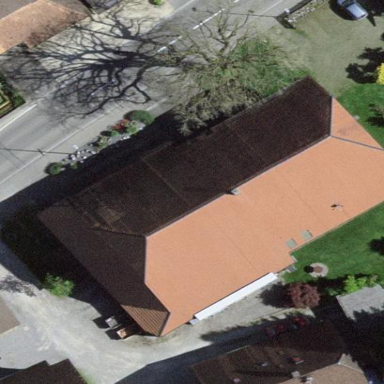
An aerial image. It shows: Farm building.